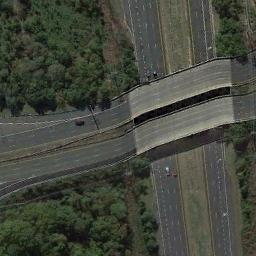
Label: overpass